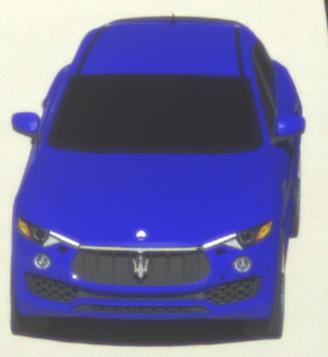
Make: Maserati
Model: Levante GT Hybrid
Detailed model: Levante
Model produced from: 2021/07
Model produced until: 2022/10
Doors: 4
Color: blue
Road condition: dry road
Daytime: morning or afternoon
Contrast: high contrast